Question: I'm trying to make an horizontal layout, though the UL element keeps clipping and putting it back on new line.
Like this:

What I want is that everything is on a single line that without having to set the width manually.
The site can be seen here: <URL>
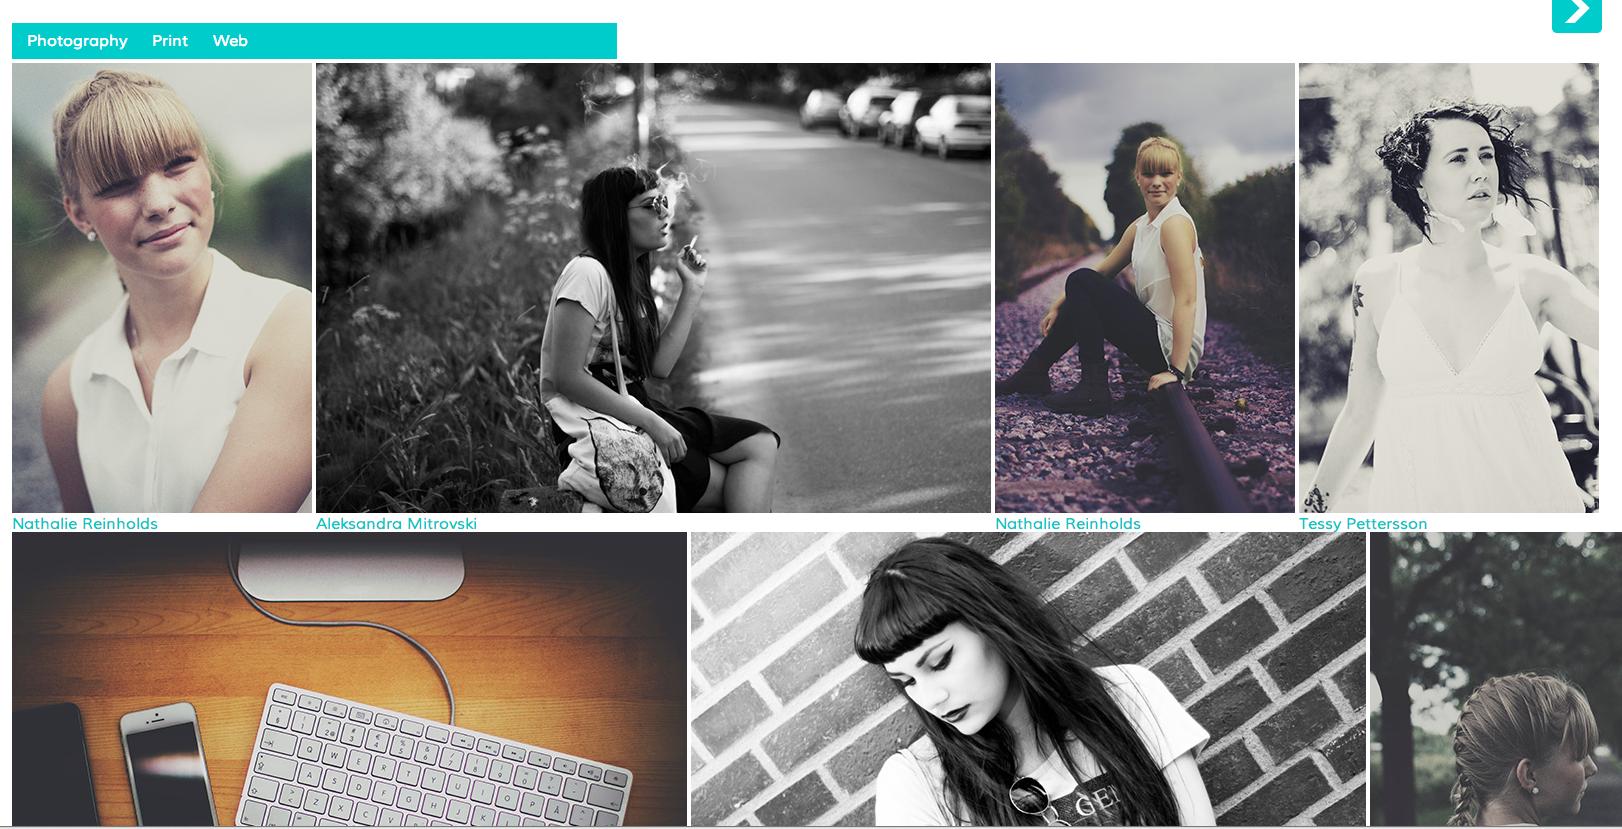
Answer: Add 'white-space:nowrap;' on the parent element